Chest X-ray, AP view. Patient: 45 years old, sex M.
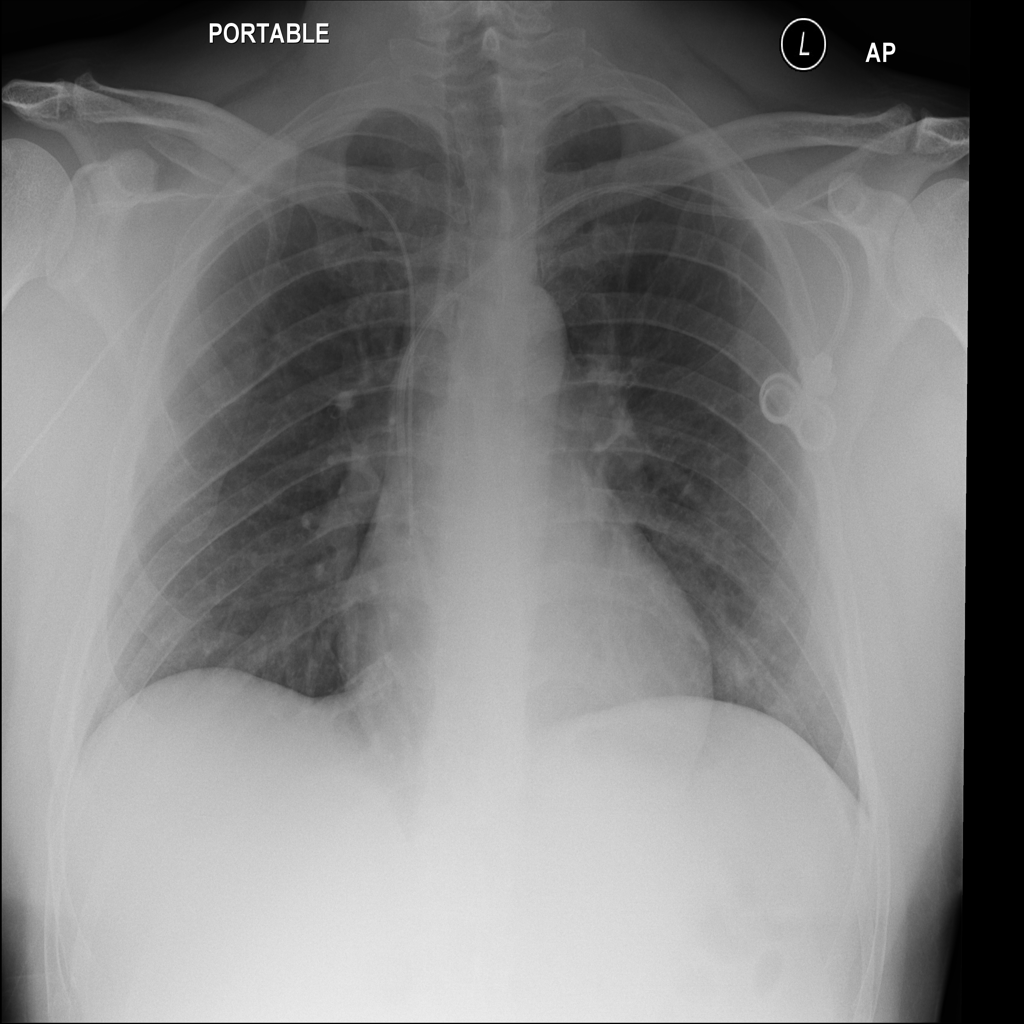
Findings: No Finding